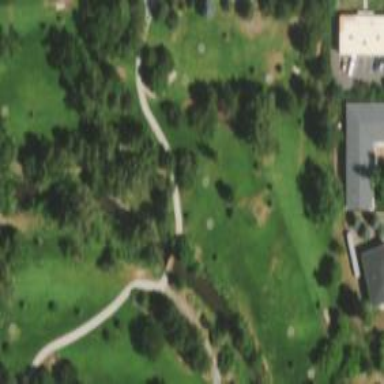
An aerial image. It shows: Disc golf basket.